Question: I'm trying to create a div with inside circle at the corner. It should look like the picture shown below

Can someone help to solve this problem?
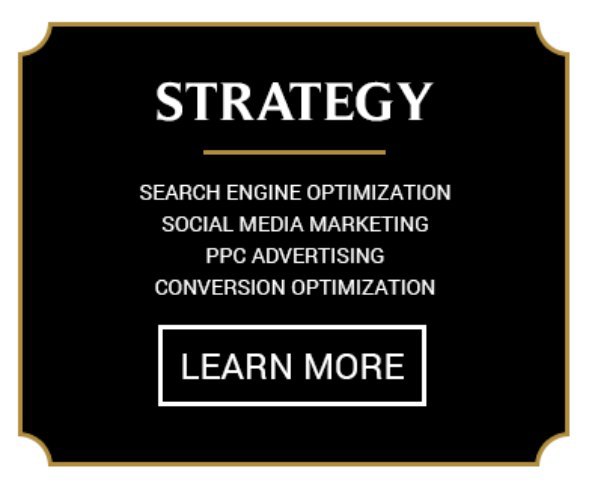
Answer: You could do this:
'''
.box {
width: 200px;
height: 200px;
background:
radial-gradient(circle at 0 100%, transparent 14px, red 15px) bottom left,
radial-gradient(circle at 100% 100%, transparent 14px, red 15px) bottom right,
radial-gradient(circle at 100% 0, transparent 14px, red 15px) top right,
radial-gradient(circle at 0 0, transparent 14px, red 15px) top left;
background-size: 50% 50%;
background-repeat: no-repeat;
}
'''
'''
<div class="box"></div>
'''
More info: <URL>
BUT (!) if you need more complexity on the shapes of that border, you could use a :
'''
.box{
width: 200px;
height: 200px;
background: #EEE;
border: 30px solid transparent;
border-image: url("http://i62.tinypic.com/2dh8y1g.jpg") 100 round;
}
'''
'''
<div class="box"></div>
'''
More info: <URL>